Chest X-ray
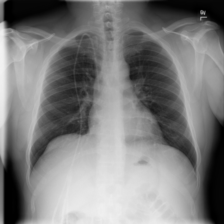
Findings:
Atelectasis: negative
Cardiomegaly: negative
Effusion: negative
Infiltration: negative
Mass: negative
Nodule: negative
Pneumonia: negative
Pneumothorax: negative
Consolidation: negative
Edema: negative
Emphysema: negative
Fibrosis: negative
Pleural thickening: negative
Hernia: negative